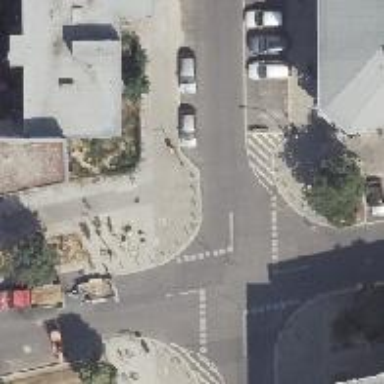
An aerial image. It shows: Unmarked crossing on the road.